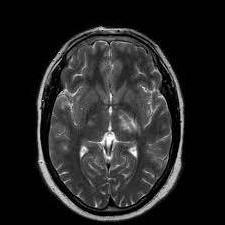
Label: notumor